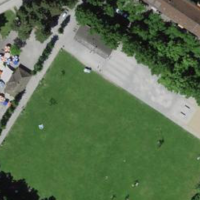
EUNIS habitat code: 53
Species observed at this site:
Corvus corone
Plantago major
Fringilla coelebs
Falco peregrinus
Passer domesticus
Columba palumbus
Chroicocephalus ridibundus
Turdus merula
Phalacrocorax carbo
Tachymarptis melba
Milvus migrans
Milvus milvus
Pica pica
Sitta europaea
Garrulus glandarius
Columba livia
Falco tinnunculus